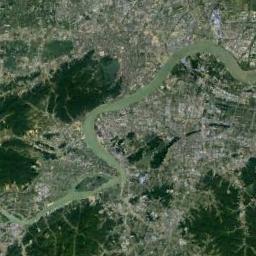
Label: river